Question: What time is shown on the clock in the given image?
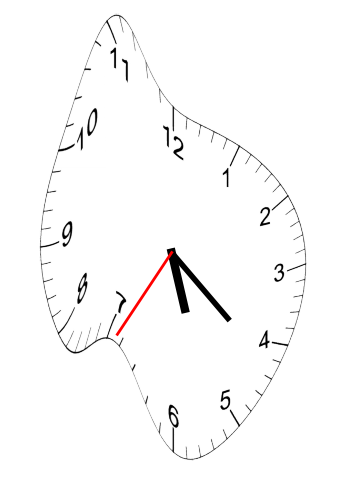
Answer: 05:21:35